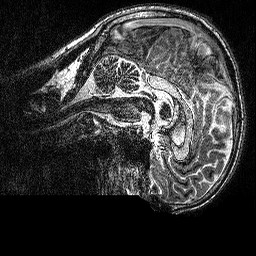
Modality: MP2RAGE
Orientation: sagittal
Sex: male
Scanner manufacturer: siemens
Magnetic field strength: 3 T
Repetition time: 5 s
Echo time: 0.00292 s